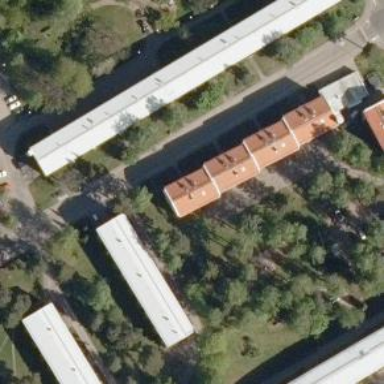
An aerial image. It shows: Gabled roof on building that houses apartments.